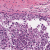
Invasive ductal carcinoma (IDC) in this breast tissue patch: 0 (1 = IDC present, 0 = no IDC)